Question: Do someone has an Idea, how to implement a Layout in RCP,
where the Views would look like Tabs and appear nested?
The Tabs should have all the advantages of Views - can be dragged to the desktop to become a detached view, be tiled near each other, rearranged etc.
On the picture the views: View4 and View5 are nested into View1.

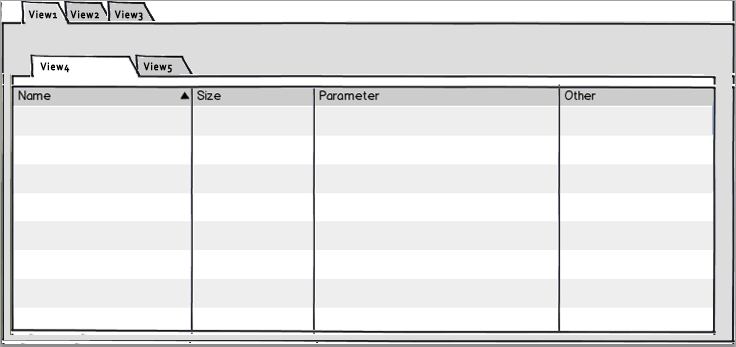
Answer: In my experience, something like this will not be easy - there's likely going to be a lot of custom coding in your future. I'll try to cover this more from a high level architecture standpoint, since there'll be a lot of details you'll need to figure out specific to your requirements and strengths.
There's two ways you can go about this I think:
This would be less work up front, but might be harder to get view rearrangement to work. Based on your mockup, this means View1 is an instance of this view, and is responsible for rendering the tab controls for View4/View5, and telling those views to render their content. You can probably look at 'MultiPageEditorPart' for some inspiration, though you'll probably want to render the tabs a bit nicer.
In this case, your subviews will likely plug in specifically to their parent view. Drag and drop support within the view wouldn't be too bad, though pulling them out of the view would involve a bit of work. <URL> provides a basic intro to drag-and-drop; google can provide the rest.
This one might be a bit more work up front to learn about how the presentation layer works, but once that is done, it will probably be easier to get all the features you're looking for. See <URL> for an introduction to presentation layers.
In this case, all your views will be treated by the plugin system as top level views - your presentation layer decides where to render the areas for the view contents. I've used presentation layer for something similar to this, but in my case, the views were all statically positioned. That said, since everything is a regular view, you should be able to re-use the existing drag-and-drop functionality to rearrange views with a lot less effort than the other option.